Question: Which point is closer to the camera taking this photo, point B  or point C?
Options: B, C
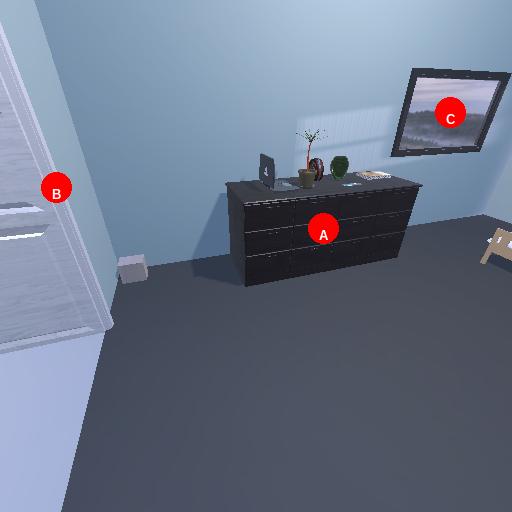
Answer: B